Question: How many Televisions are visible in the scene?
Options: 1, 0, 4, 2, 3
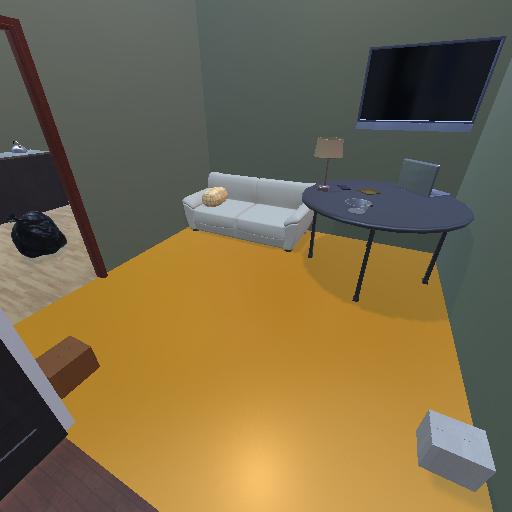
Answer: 1